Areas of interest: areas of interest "Soccer Field"
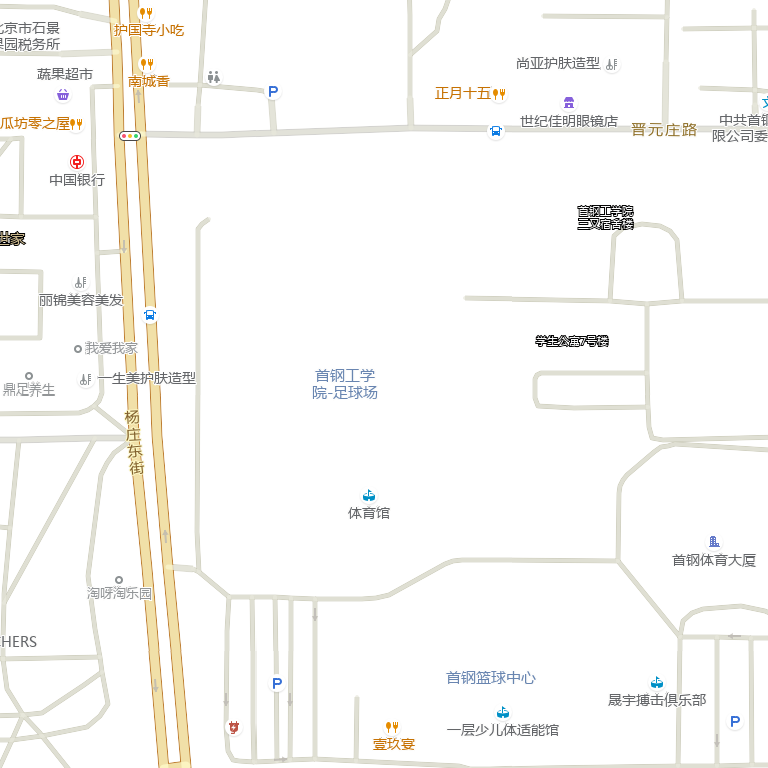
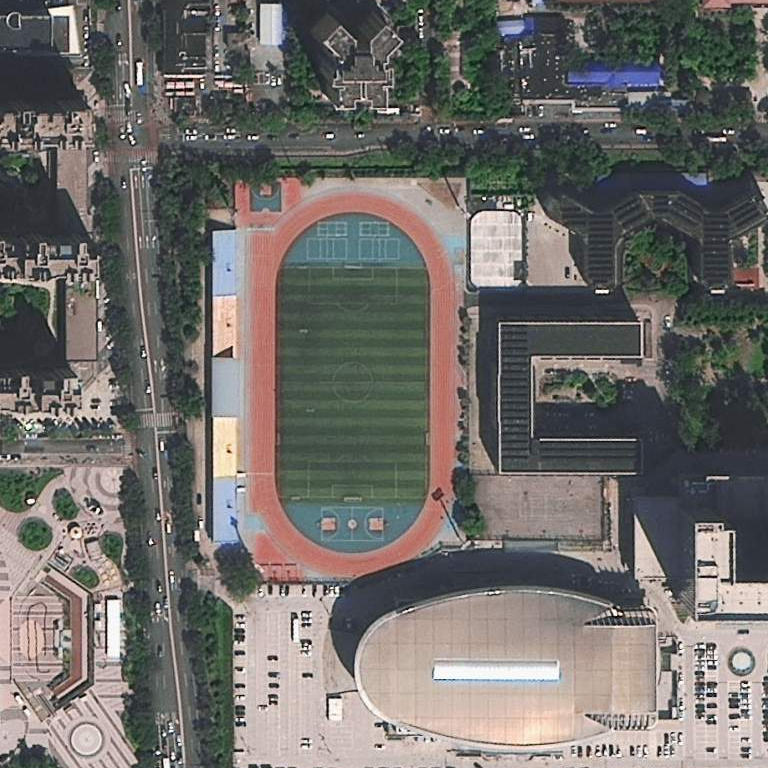